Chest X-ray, PA view. Patient: 60 years old, sex M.
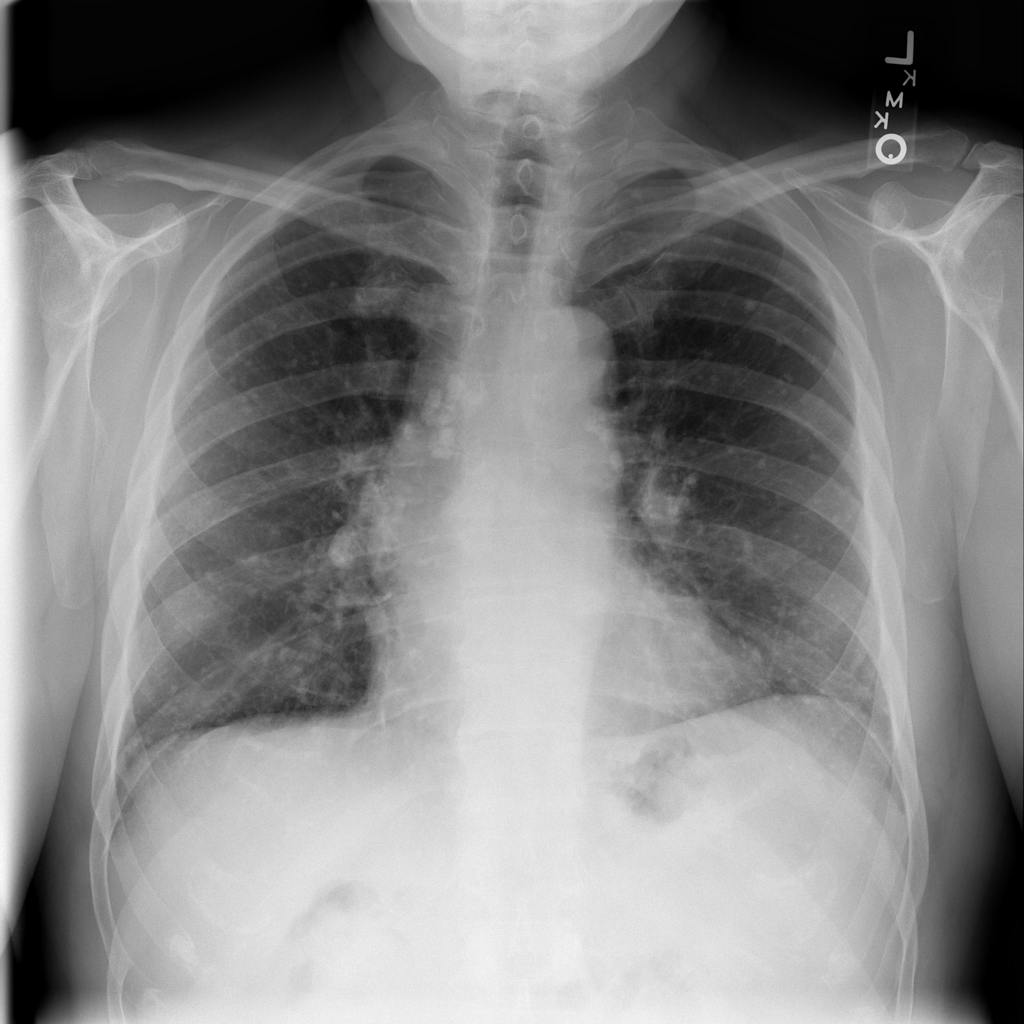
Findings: No Finding